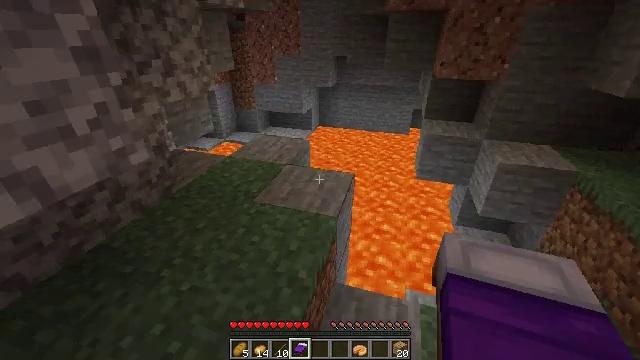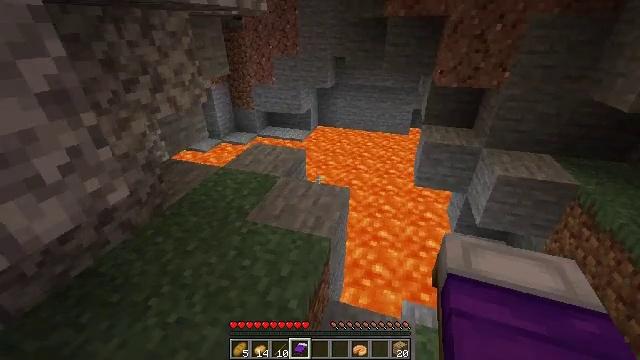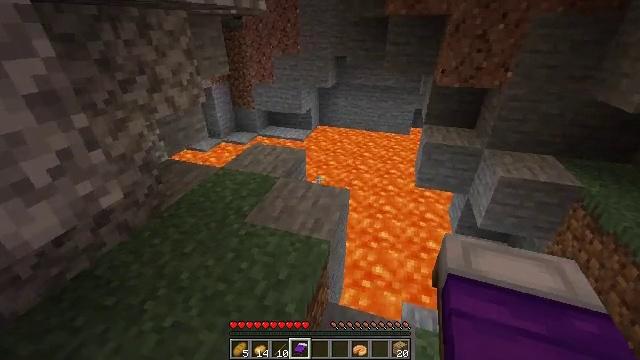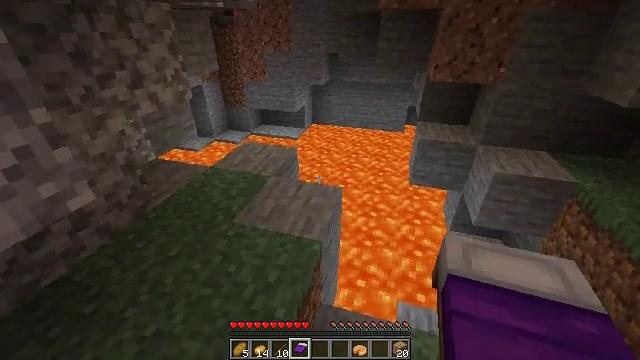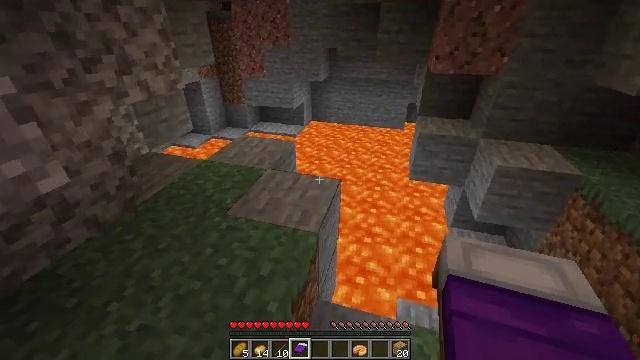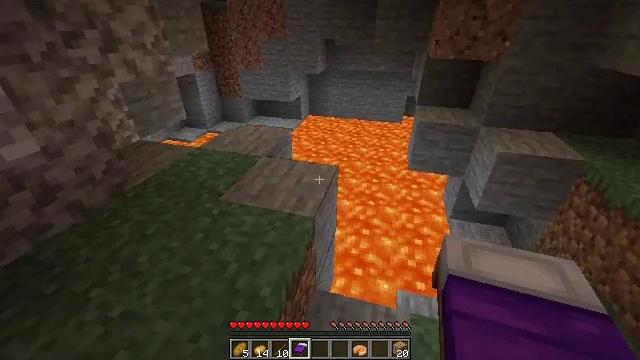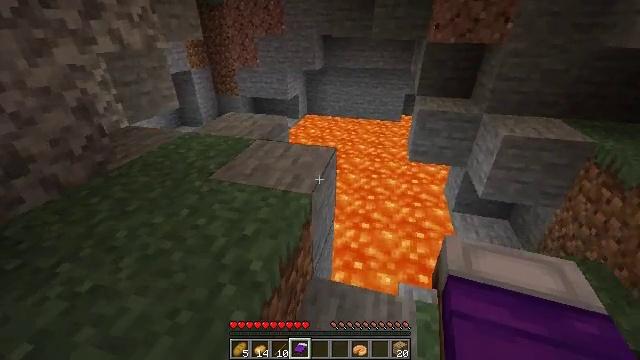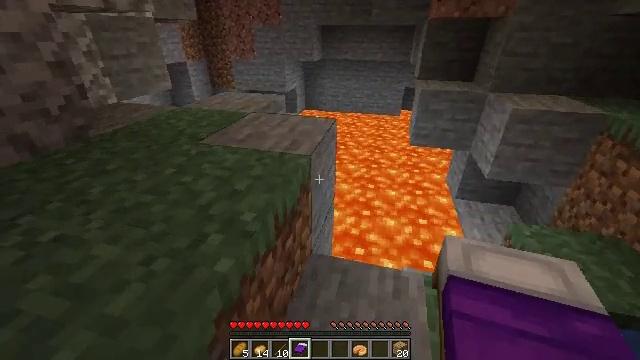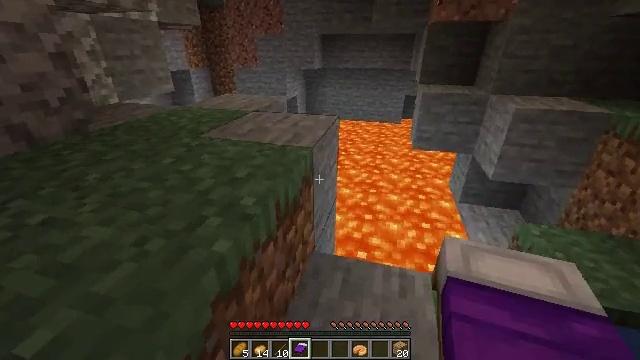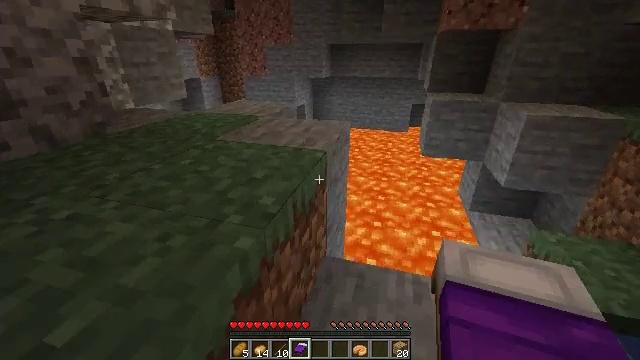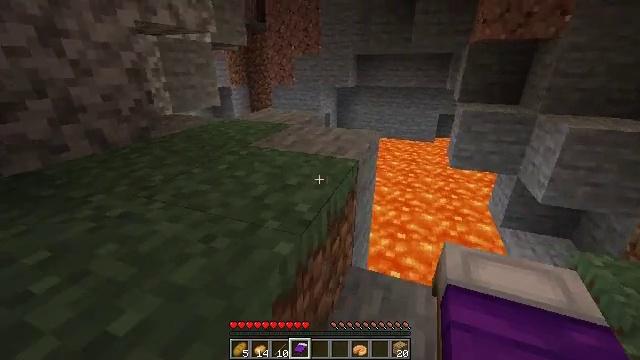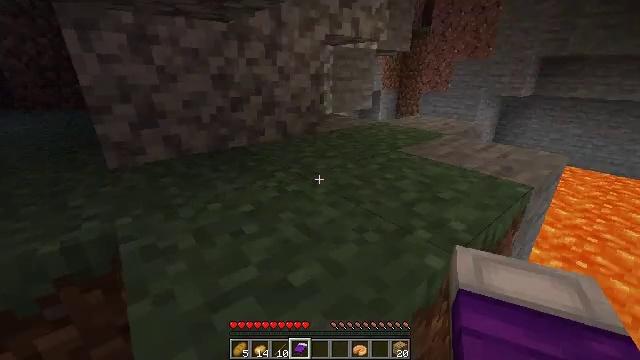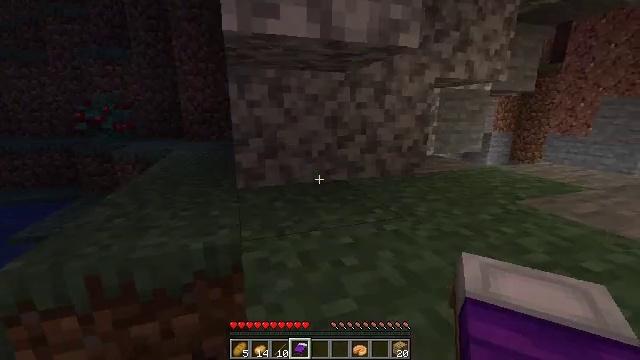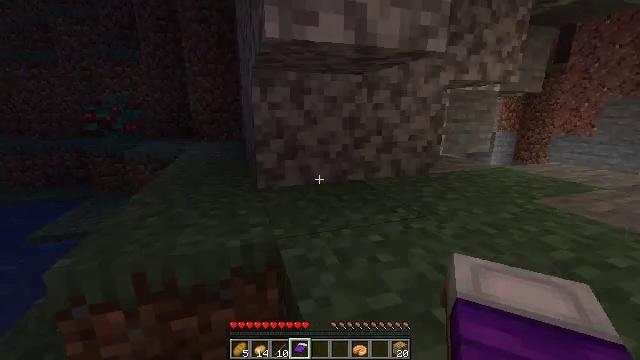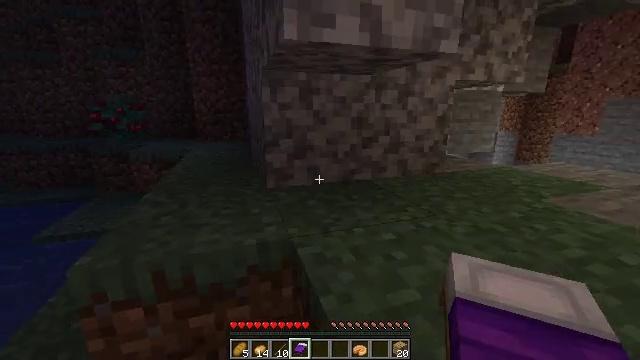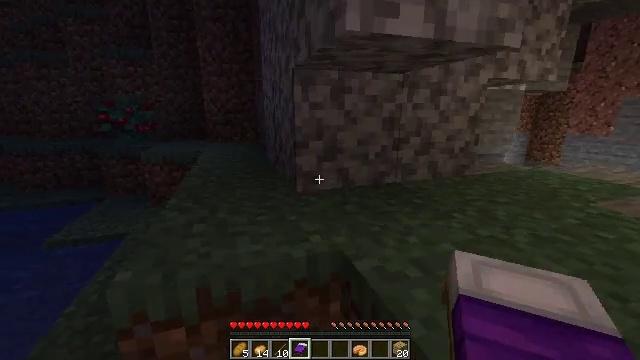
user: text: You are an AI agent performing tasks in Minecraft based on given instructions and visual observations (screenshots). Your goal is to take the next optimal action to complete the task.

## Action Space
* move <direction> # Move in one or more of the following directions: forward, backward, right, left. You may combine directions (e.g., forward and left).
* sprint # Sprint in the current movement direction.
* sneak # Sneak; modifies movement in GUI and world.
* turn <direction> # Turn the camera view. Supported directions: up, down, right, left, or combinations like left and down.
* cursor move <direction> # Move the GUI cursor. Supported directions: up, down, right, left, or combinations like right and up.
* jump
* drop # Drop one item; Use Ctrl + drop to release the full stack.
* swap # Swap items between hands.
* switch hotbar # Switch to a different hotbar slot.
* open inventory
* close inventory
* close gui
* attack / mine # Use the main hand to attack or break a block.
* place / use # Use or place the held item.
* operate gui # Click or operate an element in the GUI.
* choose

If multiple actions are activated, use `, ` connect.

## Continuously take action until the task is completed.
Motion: motion action
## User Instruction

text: Break the sweet berry bush to collect berries.
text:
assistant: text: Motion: turn down
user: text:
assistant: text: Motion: move back
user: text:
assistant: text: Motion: move back, turn right
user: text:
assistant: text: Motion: move back
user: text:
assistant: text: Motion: move back and move left
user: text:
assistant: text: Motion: move back and move left, turn up
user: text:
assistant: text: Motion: move back and move left
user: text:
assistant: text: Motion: move back and move left, turn up
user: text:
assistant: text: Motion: move left, turn left and up
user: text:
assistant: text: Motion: move left, turn left and up
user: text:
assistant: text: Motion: move left, turn left
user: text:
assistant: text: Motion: move left, turn left and up
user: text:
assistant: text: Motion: move forward and move left
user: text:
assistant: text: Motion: move forward and move left
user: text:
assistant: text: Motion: move forward and move left
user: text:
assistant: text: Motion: move forward and move left
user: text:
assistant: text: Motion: move forward and move left
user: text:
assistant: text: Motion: move forward
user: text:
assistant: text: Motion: move forward
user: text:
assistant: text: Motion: move forward, turn left
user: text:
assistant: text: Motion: move forward, turn left
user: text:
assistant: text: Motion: move forward and move left, turn left
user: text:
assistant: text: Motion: move forward and move left, turn left and up, jump
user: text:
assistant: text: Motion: move forward, jump
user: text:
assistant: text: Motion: move forward, jump
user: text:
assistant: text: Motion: move forward, jump
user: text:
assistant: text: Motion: move forward
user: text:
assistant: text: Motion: move forward
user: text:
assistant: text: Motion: move forward
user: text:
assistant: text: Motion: move forward and move right